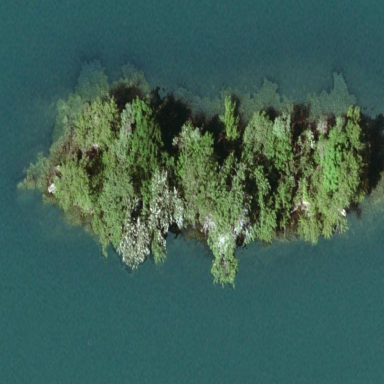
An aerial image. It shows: Island with natural scrub vegetation.